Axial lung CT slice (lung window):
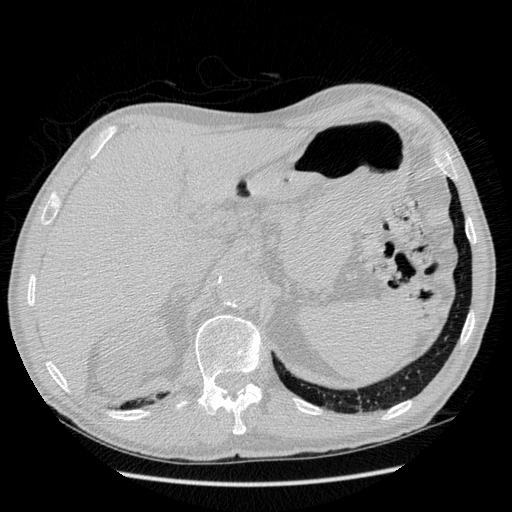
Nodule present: no